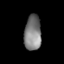
Tissue: lung
Cell type: Endothelial cells
Senescence score: 0.558
Nuclear area (px): 586
Mean DAPI intensity: 124.637